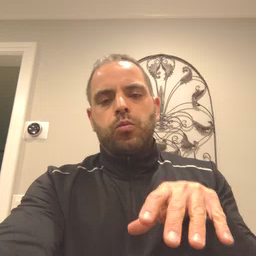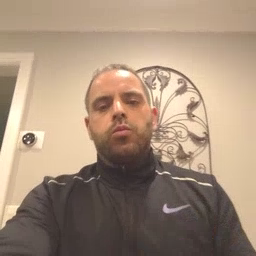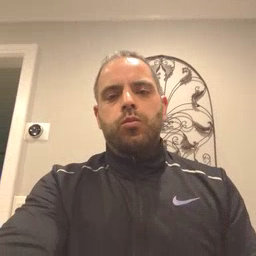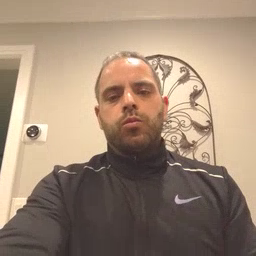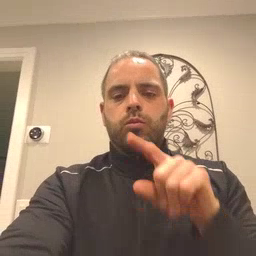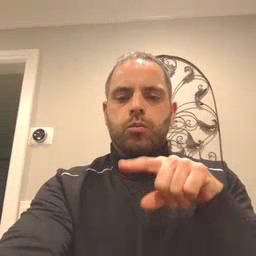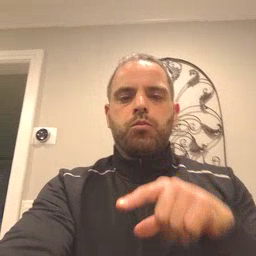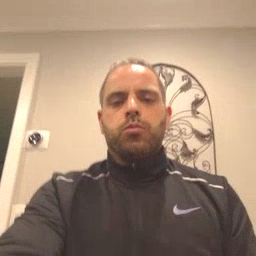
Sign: time